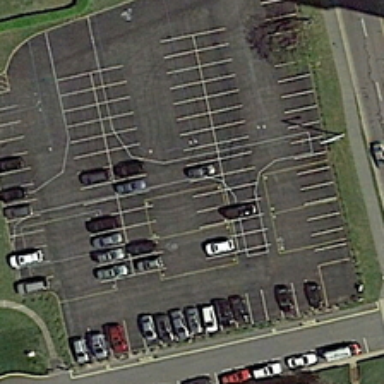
Some cars are parked in a parking lot near a road .